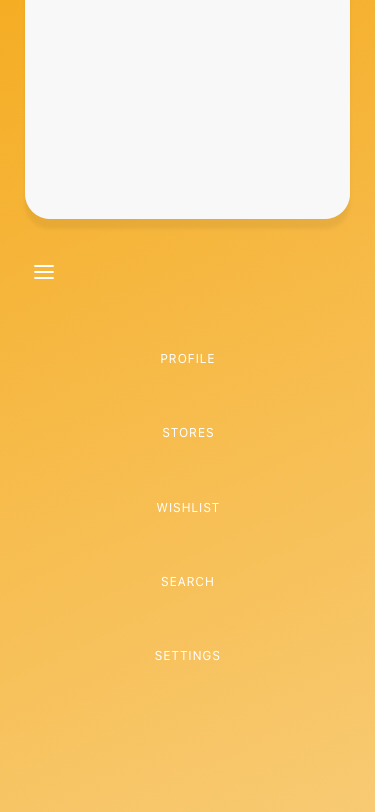
Text in this UI design:
SETTINGS
SEARCH
WISHLIST
STORES
PROFILE